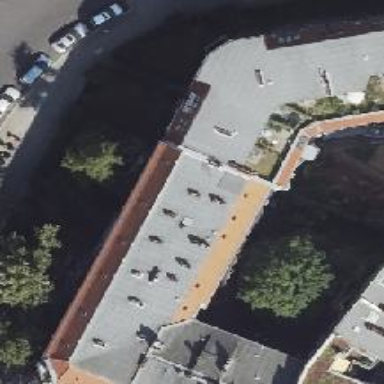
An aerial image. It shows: Kindergarten.